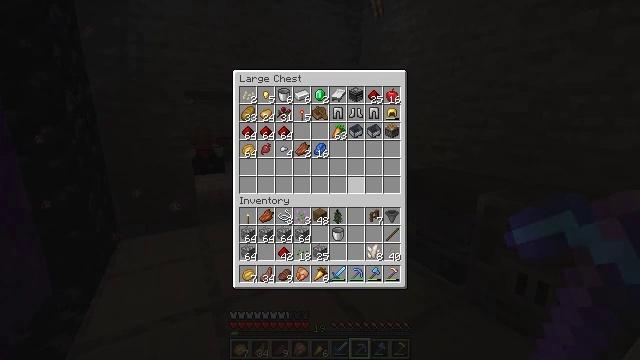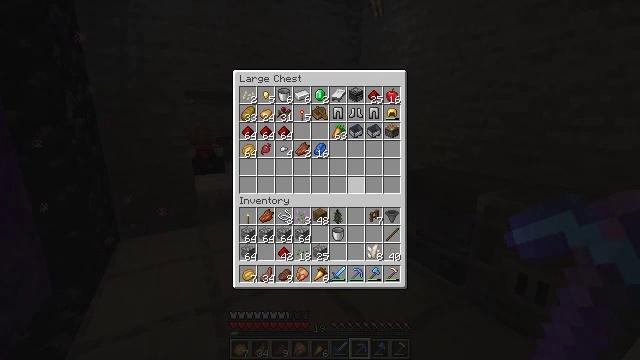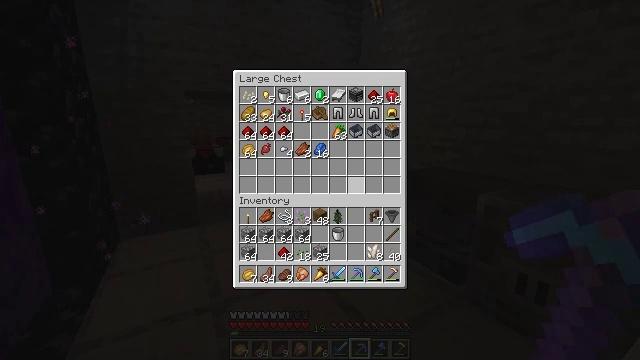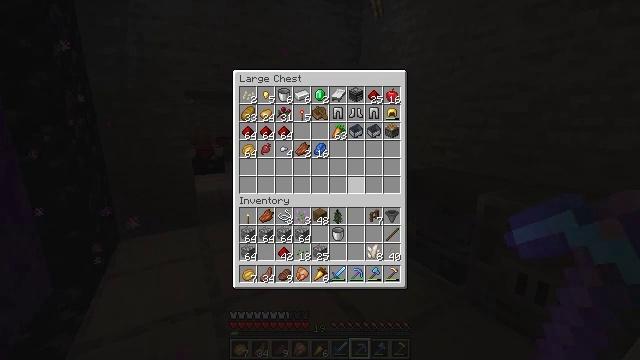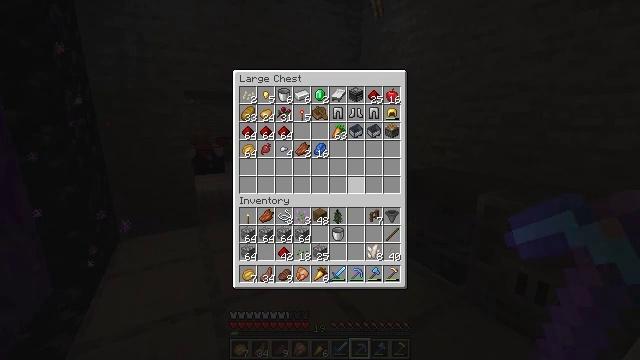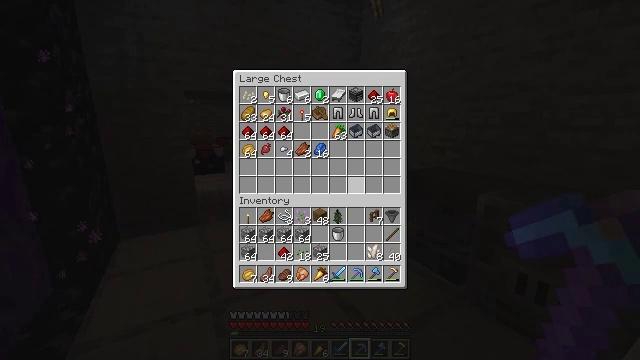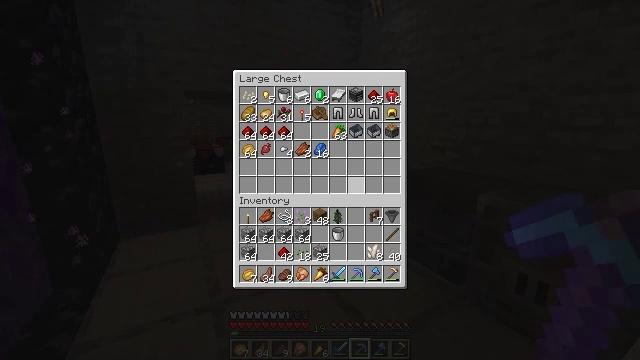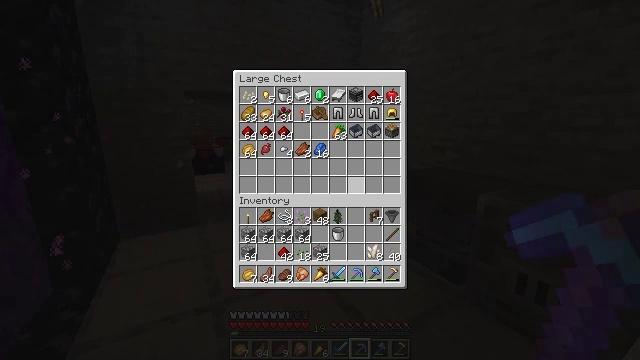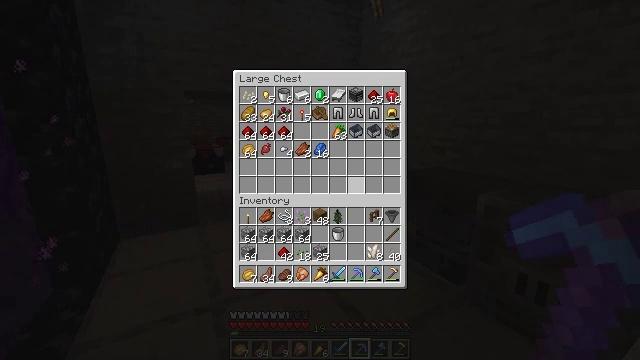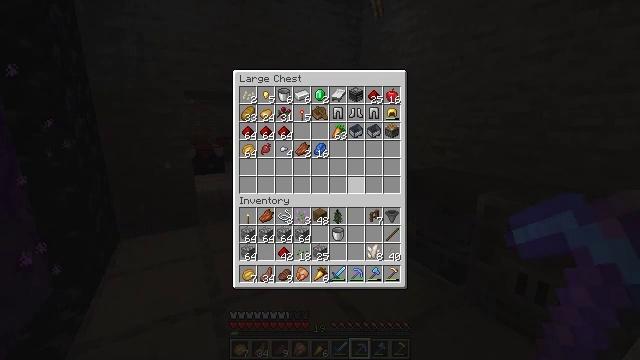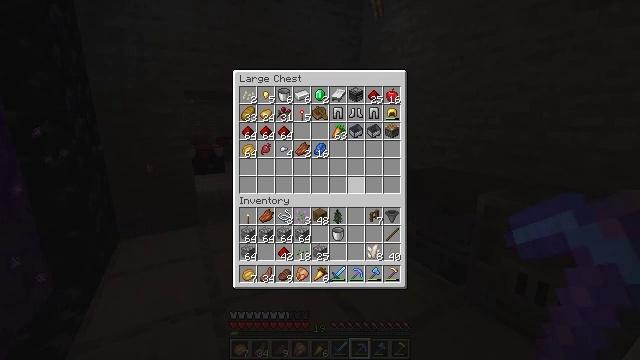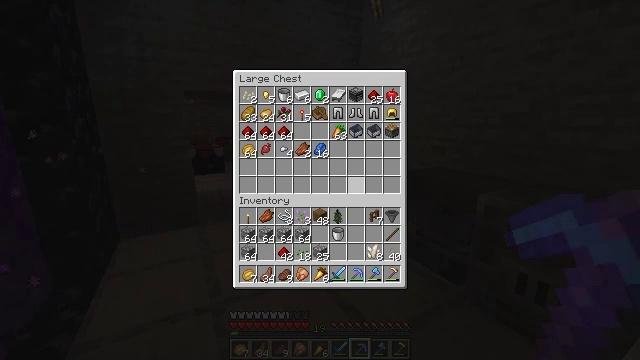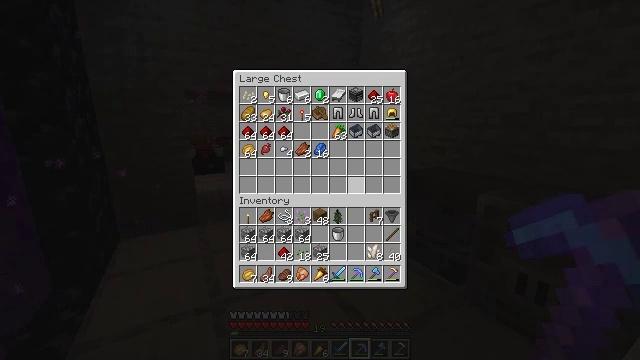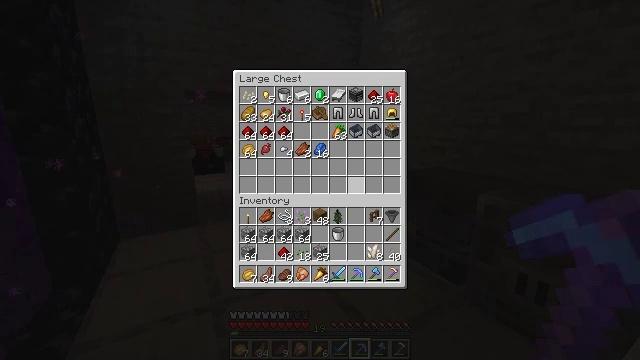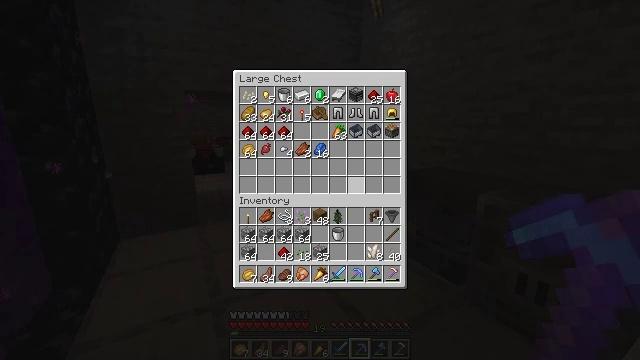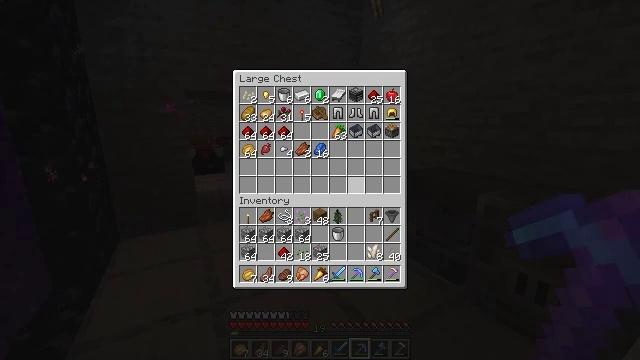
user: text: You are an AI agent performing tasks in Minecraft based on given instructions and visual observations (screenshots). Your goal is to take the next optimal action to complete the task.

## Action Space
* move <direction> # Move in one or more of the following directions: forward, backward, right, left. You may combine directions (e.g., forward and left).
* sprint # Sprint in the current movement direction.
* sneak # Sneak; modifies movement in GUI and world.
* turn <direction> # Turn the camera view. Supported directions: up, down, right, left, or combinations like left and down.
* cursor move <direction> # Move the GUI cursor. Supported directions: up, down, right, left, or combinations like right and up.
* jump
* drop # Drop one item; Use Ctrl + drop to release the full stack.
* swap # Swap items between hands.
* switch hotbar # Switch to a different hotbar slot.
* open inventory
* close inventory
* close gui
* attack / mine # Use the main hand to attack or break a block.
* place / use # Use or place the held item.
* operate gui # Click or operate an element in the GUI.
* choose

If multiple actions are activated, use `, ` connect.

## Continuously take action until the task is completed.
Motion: motion action
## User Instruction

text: Collect wheat crops.
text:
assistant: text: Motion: no_op
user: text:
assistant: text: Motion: no_op
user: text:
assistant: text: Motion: no_op
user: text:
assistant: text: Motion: no_op
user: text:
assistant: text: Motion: no_op
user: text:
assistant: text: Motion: no_op
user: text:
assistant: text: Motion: no_op
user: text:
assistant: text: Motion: no_op
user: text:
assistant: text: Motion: no_op
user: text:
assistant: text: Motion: no_op
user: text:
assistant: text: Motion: no_op
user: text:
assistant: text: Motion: no_op
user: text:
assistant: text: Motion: no_op
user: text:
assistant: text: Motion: no_op
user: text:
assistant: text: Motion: no_op
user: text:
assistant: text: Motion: no_op
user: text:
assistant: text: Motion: no_op
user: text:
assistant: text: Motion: no_op
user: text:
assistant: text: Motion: no_op
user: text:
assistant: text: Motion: no_op
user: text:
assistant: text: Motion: no_op
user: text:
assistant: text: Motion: no_op
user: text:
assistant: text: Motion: no_op
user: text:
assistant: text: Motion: no_op
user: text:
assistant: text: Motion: no_op
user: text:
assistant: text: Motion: no_op
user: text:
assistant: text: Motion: no_op
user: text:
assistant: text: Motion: no_op
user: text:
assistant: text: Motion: no_op
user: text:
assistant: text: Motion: no_op